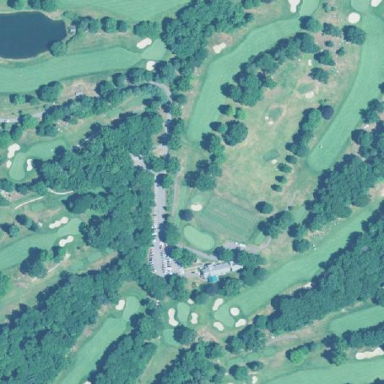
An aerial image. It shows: Golf course surrounded by greenery.